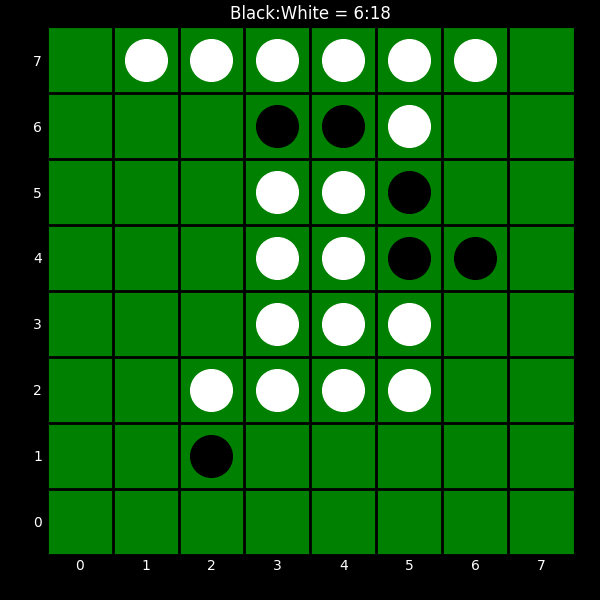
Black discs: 6
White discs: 18